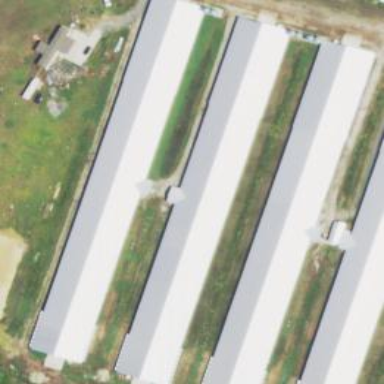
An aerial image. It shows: Farm auxiliary building.